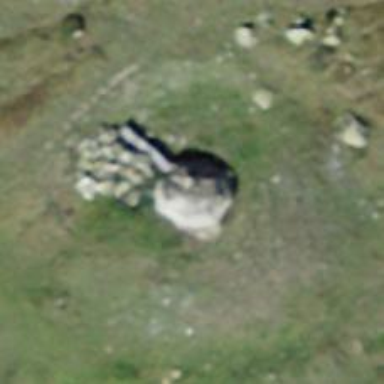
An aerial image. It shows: Military turret.